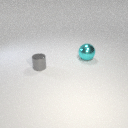
large cyan metal sphere behind small gray metal cylinder